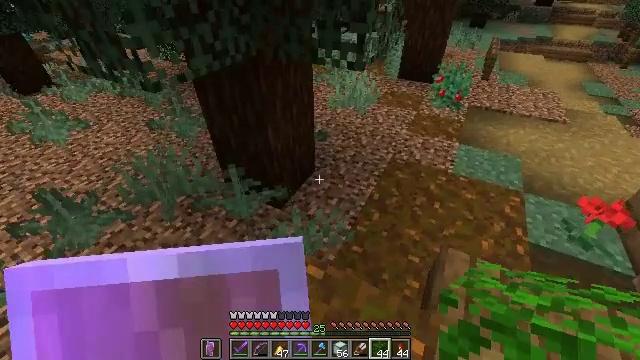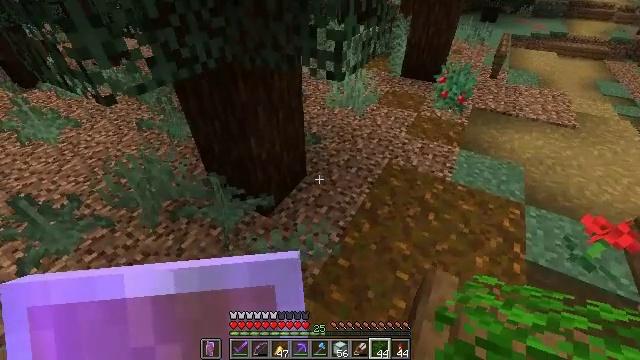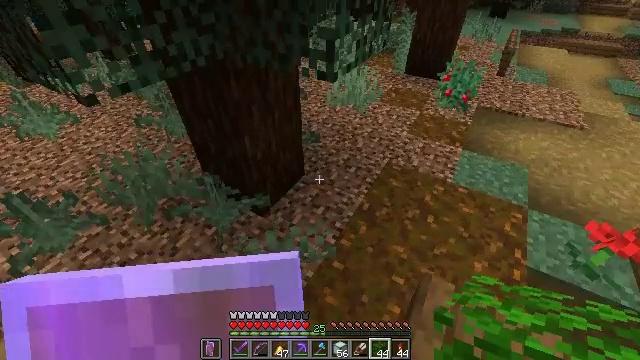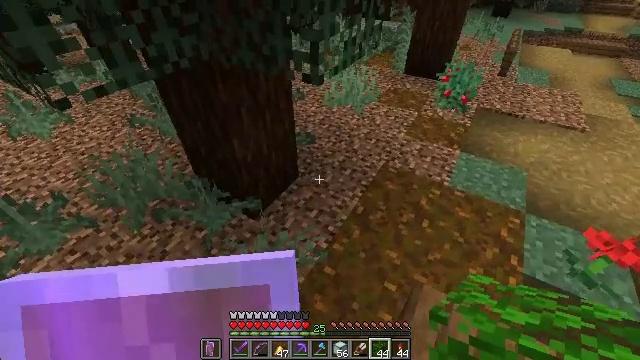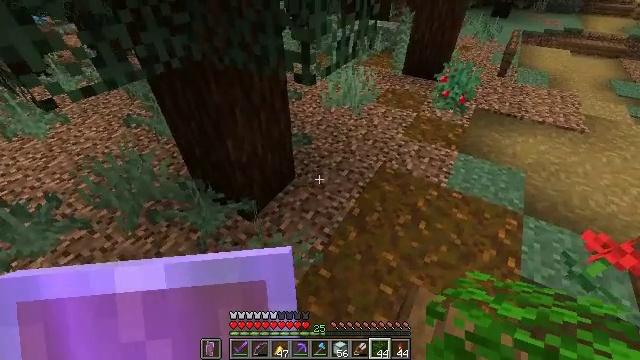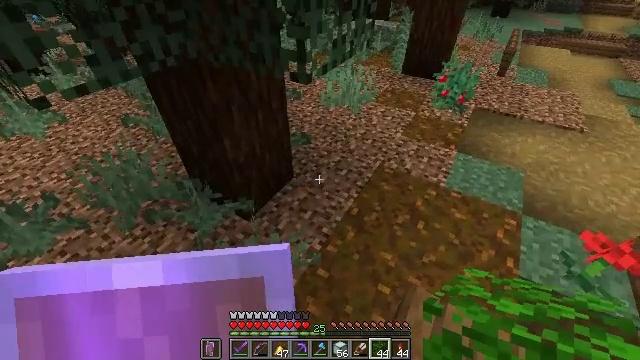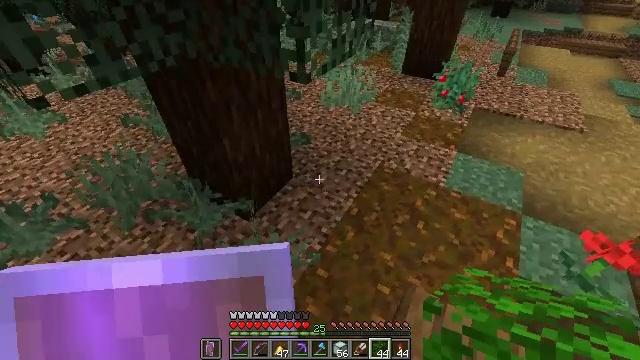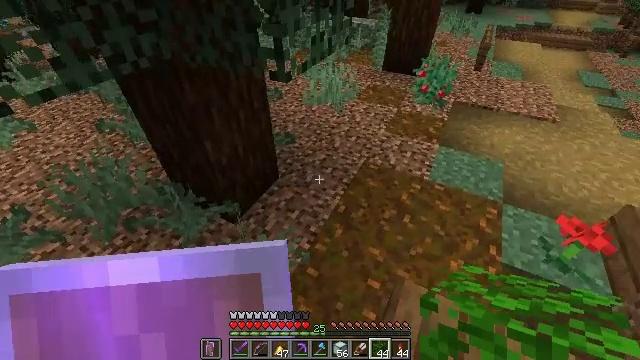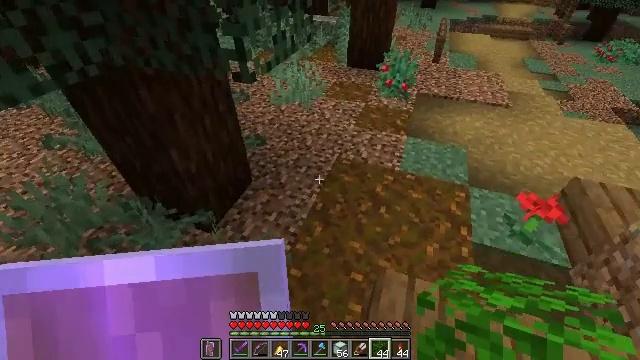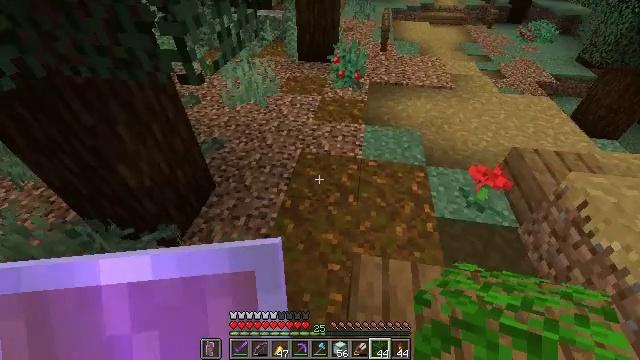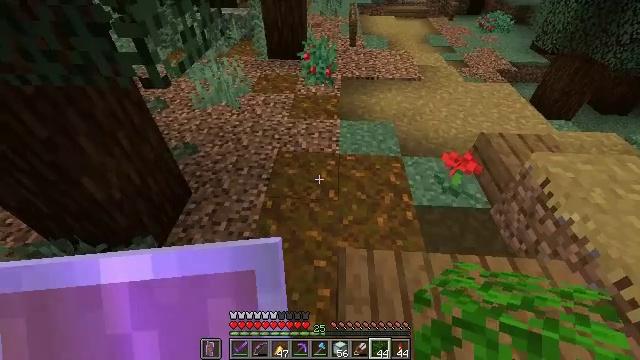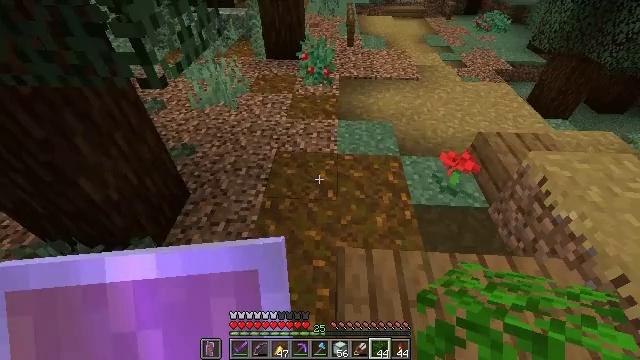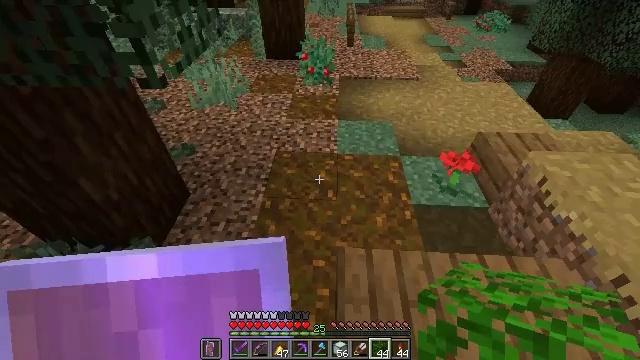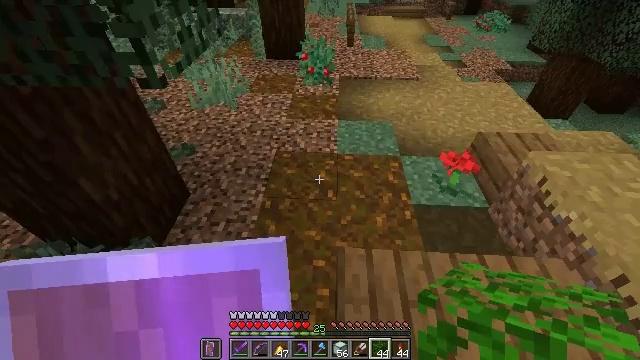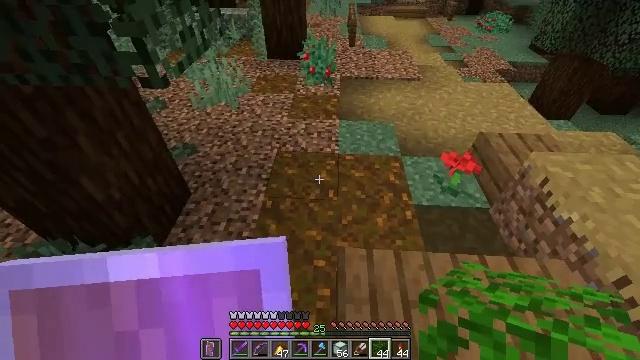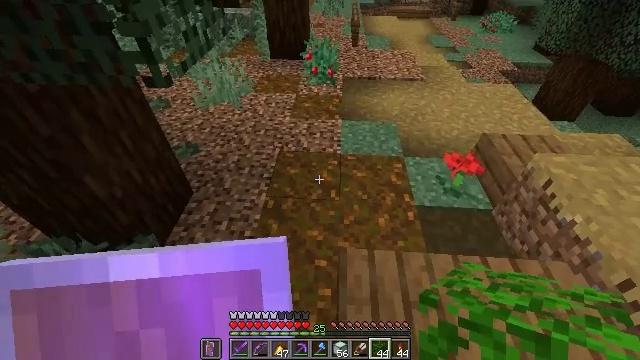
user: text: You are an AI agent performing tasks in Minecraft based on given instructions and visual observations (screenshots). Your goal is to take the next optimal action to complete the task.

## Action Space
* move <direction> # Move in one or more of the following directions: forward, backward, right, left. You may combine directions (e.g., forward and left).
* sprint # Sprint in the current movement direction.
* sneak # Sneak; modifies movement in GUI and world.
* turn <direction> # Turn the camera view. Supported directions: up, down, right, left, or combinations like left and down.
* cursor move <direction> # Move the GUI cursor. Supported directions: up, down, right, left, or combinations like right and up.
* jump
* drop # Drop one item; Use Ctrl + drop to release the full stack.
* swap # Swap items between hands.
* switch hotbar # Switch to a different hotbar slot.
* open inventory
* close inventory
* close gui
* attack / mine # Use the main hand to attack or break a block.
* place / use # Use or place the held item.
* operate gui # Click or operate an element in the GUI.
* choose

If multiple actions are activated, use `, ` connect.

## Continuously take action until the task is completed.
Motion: motion action
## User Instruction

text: Collect coarse dirt blocks.
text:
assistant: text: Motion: move forward and move right, turn left and down
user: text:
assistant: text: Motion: turn left
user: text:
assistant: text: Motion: no_op
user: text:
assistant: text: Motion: no_op
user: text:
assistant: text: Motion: no_op
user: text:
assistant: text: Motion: no_op
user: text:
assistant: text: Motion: turn right
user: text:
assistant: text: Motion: turn right
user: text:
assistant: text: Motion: turn right and down
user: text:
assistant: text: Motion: turn right
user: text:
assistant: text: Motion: no_op
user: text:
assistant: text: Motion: no_op
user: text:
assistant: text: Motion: no_op
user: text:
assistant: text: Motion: no_op
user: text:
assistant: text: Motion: no_op
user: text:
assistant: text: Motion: no_op
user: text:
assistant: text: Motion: move right
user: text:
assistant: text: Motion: move right
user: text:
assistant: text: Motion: move right
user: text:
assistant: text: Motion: move forward and move right
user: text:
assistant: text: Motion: move forward and move right
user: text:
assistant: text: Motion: move forward and move right
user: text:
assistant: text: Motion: move forward and move right
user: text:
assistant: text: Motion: move forward and move right
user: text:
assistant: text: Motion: move forward, turn left
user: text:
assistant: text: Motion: move forward, turn left
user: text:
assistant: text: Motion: move forward, turn left and up
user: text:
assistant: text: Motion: move forward, turn left and up
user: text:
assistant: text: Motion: move forward
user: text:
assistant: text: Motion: move forward